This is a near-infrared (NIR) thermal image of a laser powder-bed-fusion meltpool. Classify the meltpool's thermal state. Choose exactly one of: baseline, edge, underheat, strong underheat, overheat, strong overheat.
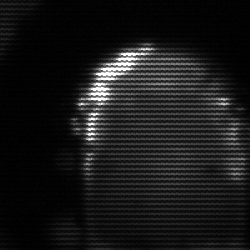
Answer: baseline